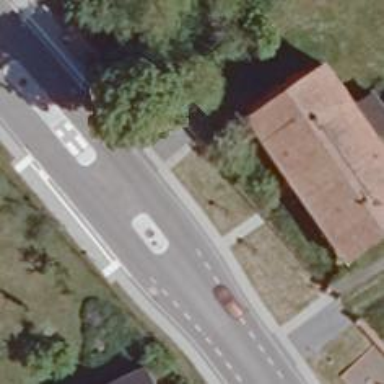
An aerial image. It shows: Public transport stop position.